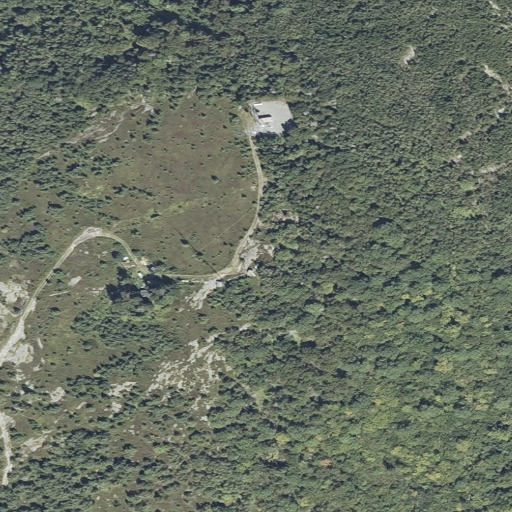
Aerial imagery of mountain in Maine named Mount Ephraim containing deciduous forest, mixed forest, shrub, evergreen forest, and pasture